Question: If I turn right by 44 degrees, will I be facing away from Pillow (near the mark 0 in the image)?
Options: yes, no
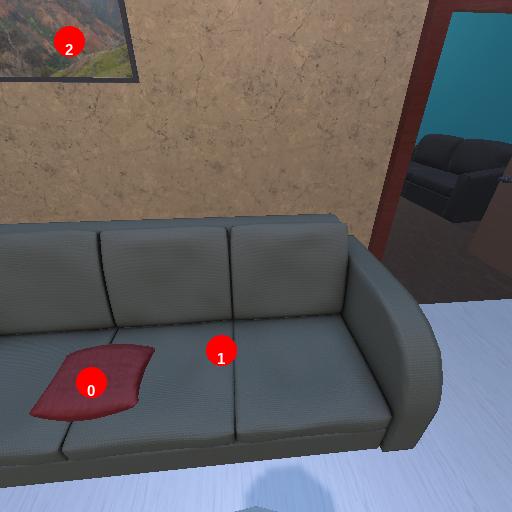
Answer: yes